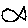
Label: fish